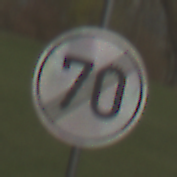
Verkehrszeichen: EndeGeschwindigkeit70
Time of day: MorningAfternoon
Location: Outdoor (Suburban)
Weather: Overcast
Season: NotSpecified
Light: Natural